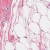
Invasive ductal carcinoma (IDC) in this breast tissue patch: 0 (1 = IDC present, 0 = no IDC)